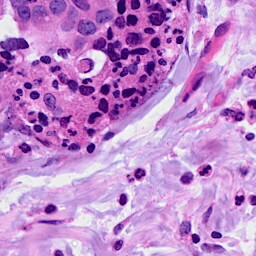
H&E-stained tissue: Breast